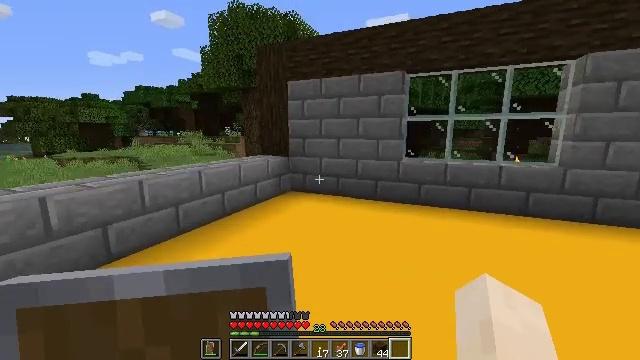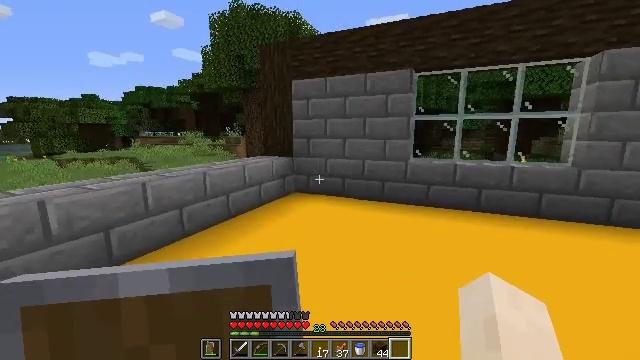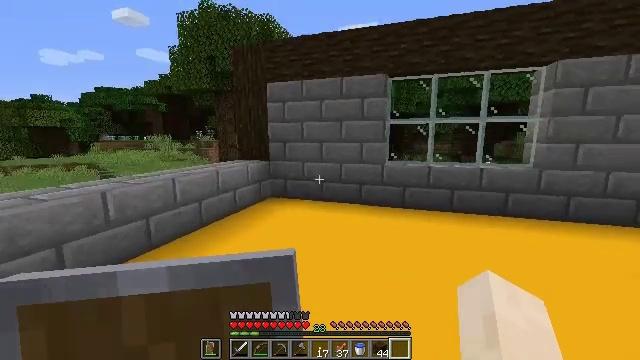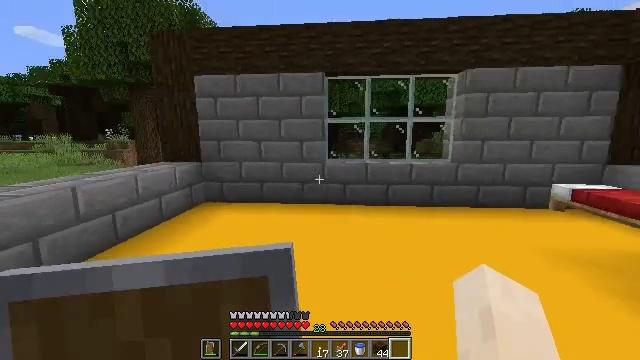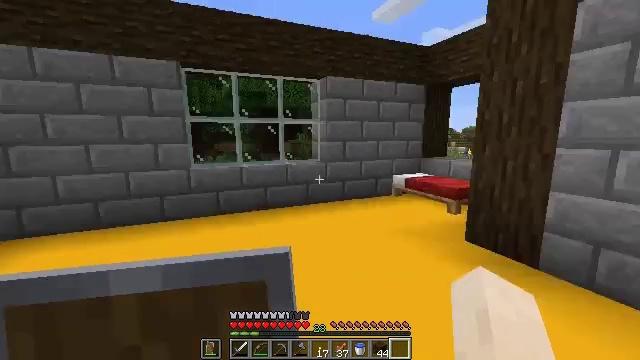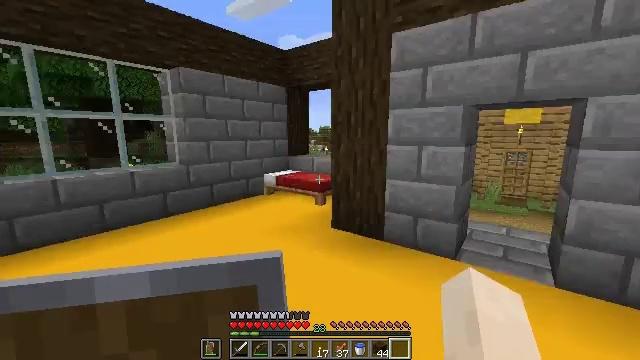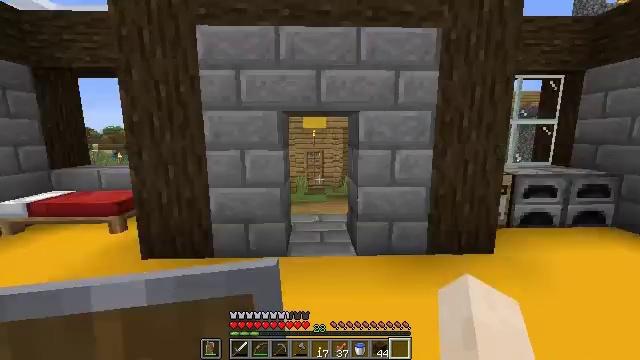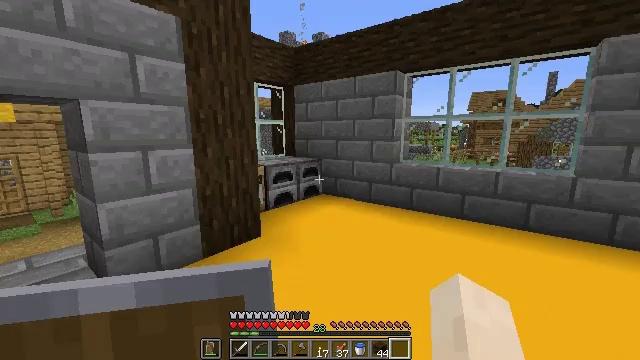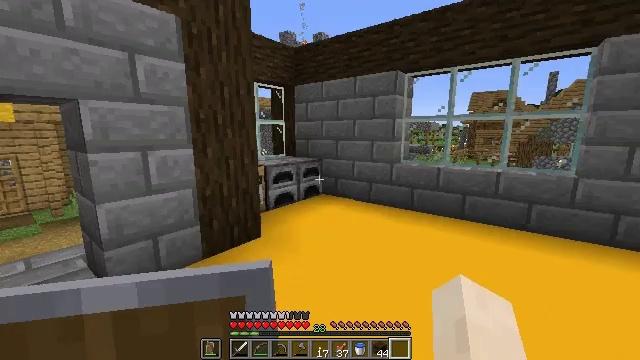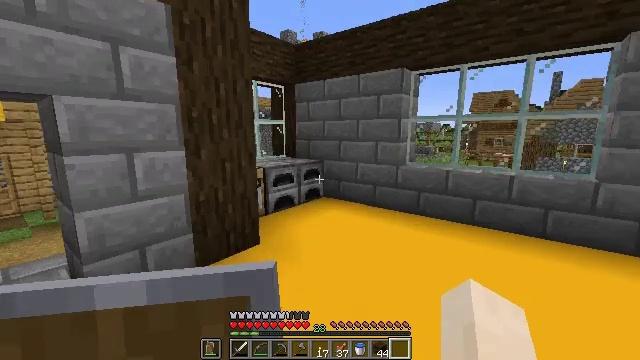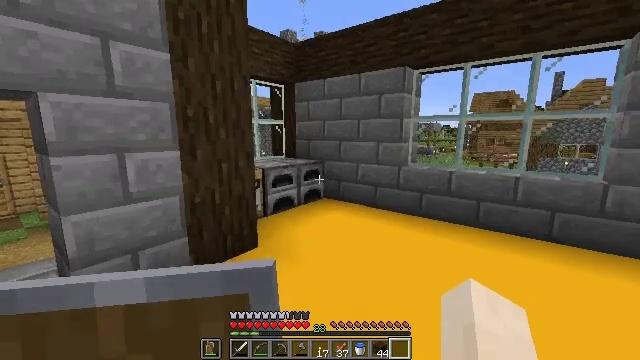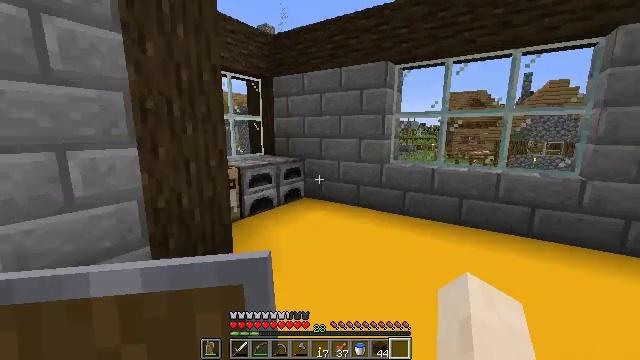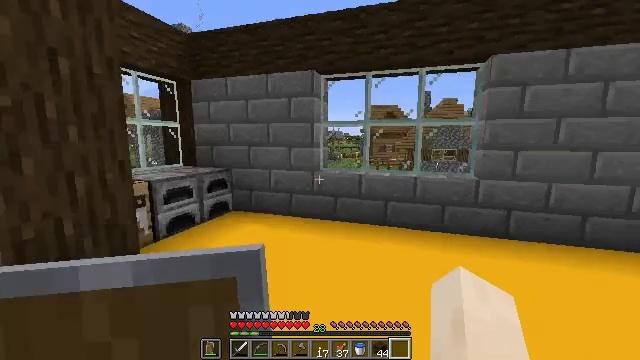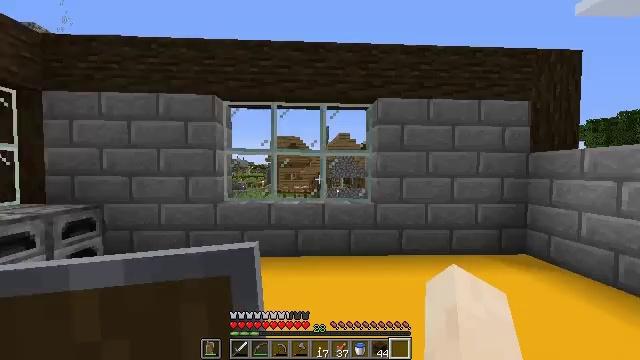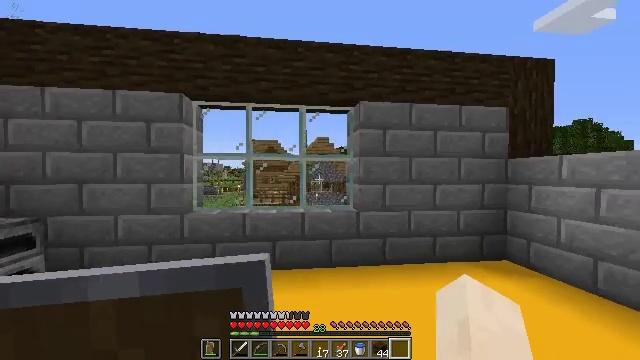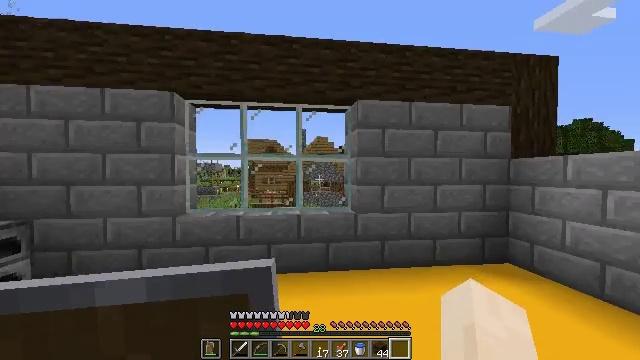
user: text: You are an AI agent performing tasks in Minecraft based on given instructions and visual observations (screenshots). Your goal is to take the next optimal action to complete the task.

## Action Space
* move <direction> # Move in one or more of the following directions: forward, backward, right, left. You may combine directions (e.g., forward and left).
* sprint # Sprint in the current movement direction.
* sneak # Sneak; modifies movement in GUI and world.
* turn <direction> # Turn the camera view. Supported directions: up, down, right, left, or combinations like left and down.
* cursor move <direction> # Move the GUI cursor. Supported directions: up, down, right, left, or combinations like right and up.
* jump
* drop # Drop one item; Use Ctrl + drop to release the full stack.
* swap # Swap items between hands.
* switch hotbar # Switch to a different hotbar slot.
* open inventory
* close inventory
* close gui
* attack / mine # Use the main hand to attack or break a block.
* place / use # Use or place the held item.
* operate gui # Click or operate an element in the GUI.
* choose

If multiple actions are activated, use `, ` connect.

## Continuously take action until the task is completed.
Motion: motion action
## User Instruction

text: Interact with the crafting table to craft an iron sword.
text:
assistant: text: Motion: move forward and move left
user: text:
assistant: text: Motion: move forward, turn right
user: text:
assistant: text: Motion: move forward, turn right
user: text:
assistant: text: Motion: move forward, turn right
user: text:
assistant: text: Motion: move forward, turn right
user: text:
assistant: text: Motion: move forward, turn right
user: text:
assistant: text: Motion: move forward, turn right
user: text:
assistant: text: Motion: move forward
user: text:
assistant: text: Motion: move forward
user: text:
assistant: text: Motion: move forward
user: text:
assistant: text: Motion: move forward, turn right
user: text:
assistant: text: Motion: move forward, turn right and up
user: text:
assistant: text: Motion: move forward, turn right and up
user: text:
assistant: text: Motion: move forward and move right, turn right and up
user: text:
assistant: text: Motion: move forward and move right
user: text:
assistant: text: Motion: move forward and move right
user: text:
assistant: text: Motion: move forward and move right
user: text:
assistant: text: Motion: move forward and move right
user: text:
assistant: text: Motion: move forward and move right
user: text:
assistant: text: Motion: move forward
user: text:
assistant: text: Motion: move forward and move right
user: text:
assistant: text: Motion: move forward and move right, turn up
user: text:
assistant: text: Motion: move forward and move right, turn right and up
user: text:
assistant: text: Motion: move forward, turn left and up
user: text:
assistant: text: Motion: turn left and up
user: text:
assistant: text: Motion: turn left and down
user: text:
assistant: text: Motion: turn left and down
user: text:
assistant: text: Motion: no_op
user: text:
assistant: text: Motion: no_op
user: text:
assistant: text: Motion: move forward, turn left and down